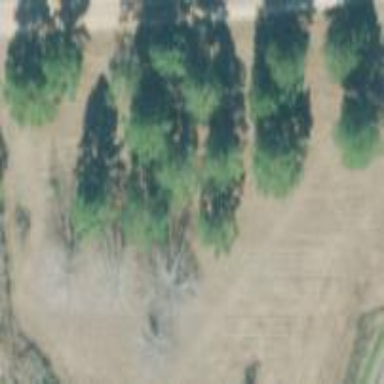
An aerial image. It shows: Mixed deciduous woodland area with variety of trees.